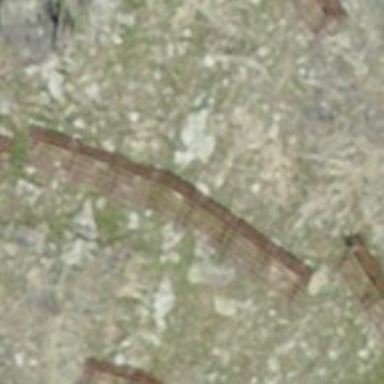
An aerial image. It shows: Snow fence.